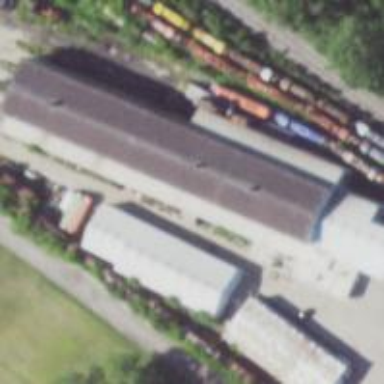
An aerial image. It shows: Railway service station.